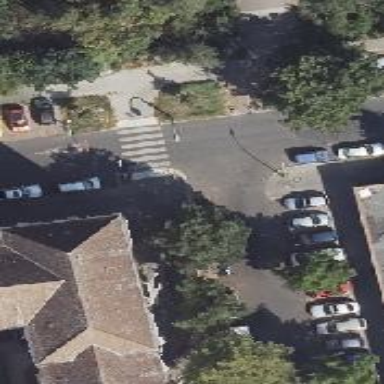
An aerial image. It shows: Marked crossing with zebra designation and kerb extensions on both sides.